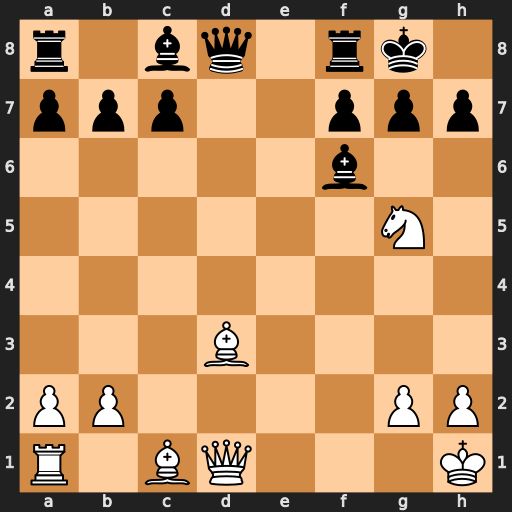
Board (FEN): r1bq1rk1/ppp2ppp/5b2/6N1/8/3B4/PP4PP/R1BQ3K
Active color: w
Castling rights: -
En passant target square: -
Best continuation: Bxh7+ Kh8 Qh5 Bg4 Qxg4 Bxg5 Bxg5